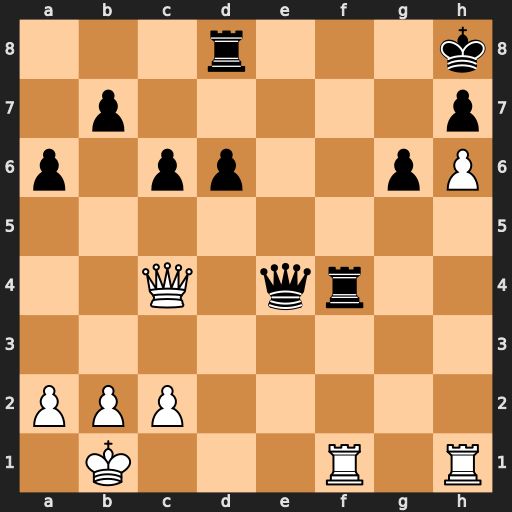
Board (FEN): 3r3k/1p5p/p1pp2pP/8/2Q1qr2/8/PPP5/1K3R1R
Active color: w
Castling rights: -
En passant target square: -
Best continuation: Qc3+ Qe5 Rxf4